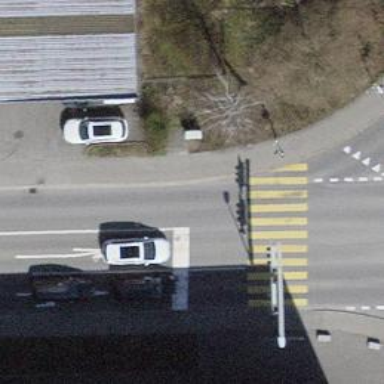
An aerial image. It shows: Crossing with traffic signals.